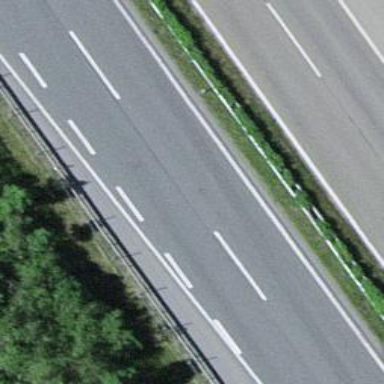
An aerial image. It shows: Asphalt motorway.